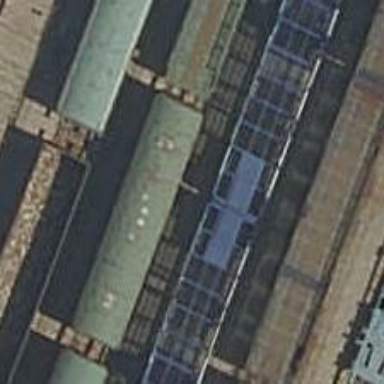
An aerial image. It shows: Rail yard with electrified contact lines for the trains.